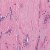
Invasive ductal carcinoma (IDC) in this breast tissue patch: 0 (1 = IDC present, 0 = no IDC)